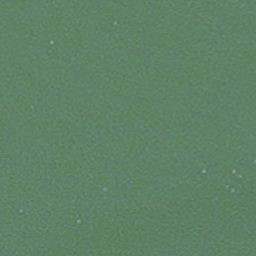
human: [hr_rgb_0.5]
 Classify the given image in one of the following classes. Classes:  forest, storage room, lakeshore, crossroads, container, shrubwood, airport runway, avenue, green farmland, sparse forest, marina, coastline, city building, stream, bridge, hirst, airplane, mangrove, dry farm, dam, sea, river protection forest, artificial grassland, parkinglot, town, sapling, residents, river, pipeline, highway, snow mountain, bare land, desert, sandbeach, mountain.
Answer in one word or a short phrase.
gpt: sea